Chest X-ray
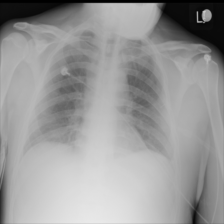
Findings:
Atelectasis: negative
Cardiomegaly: negative
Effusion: negative
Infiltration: negative
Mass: negative
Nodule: negative
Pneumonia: negative
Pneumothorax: negative
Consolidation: negative
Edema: negative
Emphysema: negative
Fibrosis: negative
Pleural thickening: negative
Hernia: negative